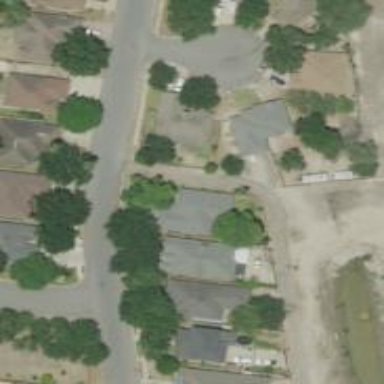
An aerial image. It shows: Alleyway designated as service road.